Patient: sex M, age 51
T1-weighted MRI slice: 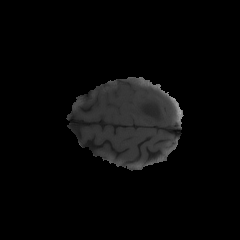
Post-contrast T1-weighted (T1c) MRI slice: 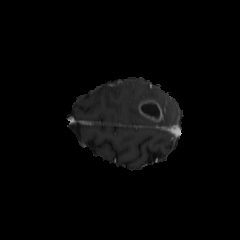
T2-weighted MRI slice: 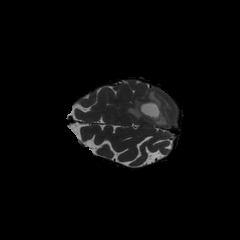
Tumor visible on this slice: yes
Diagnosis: Glioblastoma, IDH-wildtype
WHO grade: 4